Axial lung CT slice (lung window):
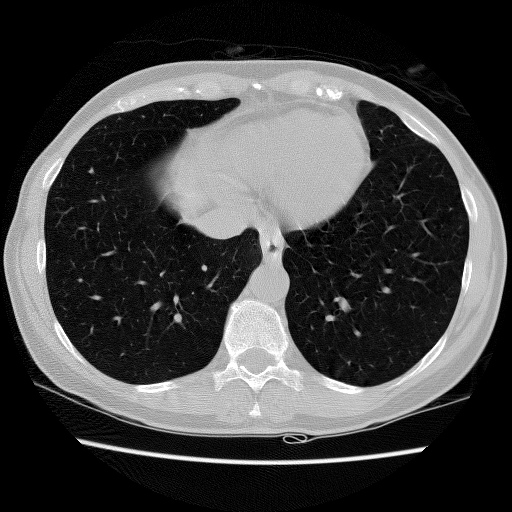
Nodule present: no